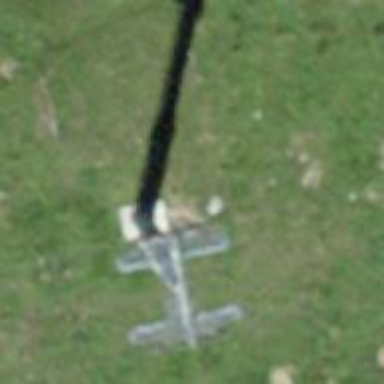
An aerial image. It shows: Pylon used for aerialway.